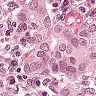
Metastatic tissue present: yes